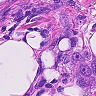
Metastatic tissue present: yes